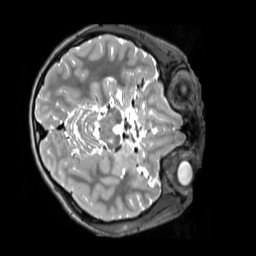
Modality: T2w
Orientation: axial
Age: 12
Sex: male
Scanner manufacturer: siemens
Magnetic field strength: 3 T
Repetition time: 3.2 s
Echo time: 0.408 s